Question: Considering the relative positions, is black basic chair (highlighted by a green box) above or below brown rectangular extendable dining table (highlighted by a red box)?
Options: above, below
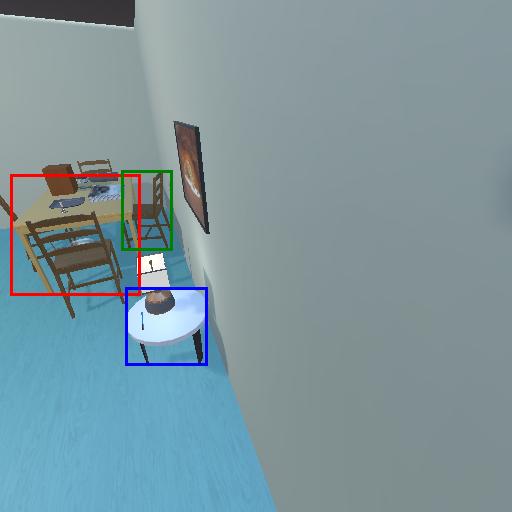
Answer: above